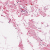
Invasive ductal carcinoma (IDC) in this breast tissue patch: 0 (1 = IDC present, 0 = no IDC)